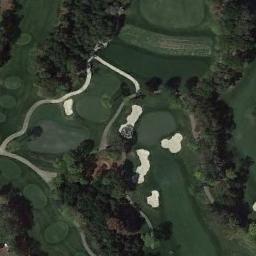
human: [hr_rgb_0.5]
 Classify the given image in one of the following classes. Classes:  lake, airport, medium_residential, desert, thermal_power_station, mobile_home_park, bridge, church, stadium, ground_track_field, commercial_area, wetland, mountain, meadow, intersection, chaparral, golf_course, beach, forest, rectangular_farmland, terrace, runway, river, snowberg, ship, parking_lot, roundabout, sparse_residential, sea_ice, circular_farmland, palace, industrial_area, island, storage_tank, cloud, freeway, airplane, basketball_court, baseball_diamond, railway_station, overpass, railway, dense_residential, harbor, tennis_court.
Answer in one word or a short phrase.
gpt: golf_course